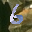
Label: 6